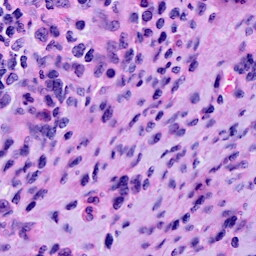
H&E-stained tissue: Cervix